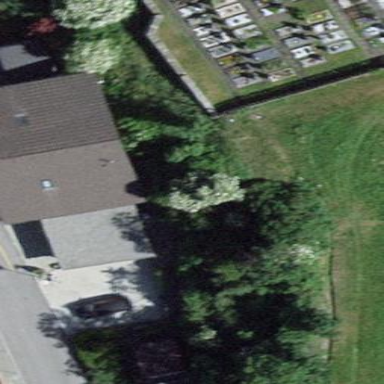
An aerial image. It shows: Detached building.